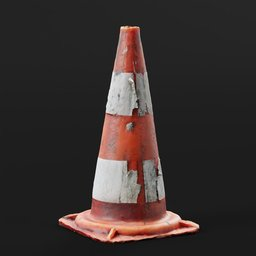
Label: tools